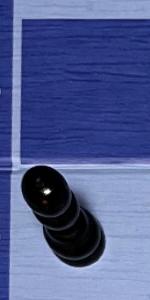
Label: Pawn_Black